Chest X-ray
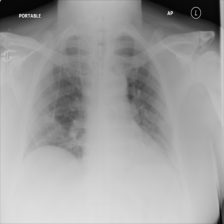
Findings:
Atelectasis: negative
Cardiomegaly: negative
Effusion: negative
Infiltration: negative
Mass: negative
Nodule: negative
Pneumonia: negative
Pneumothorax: negative
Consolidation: negative
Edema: negative
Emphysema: negative
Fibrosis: negative
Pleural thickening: negative
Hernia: negative